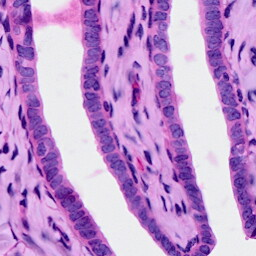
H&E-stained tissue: Ovarian